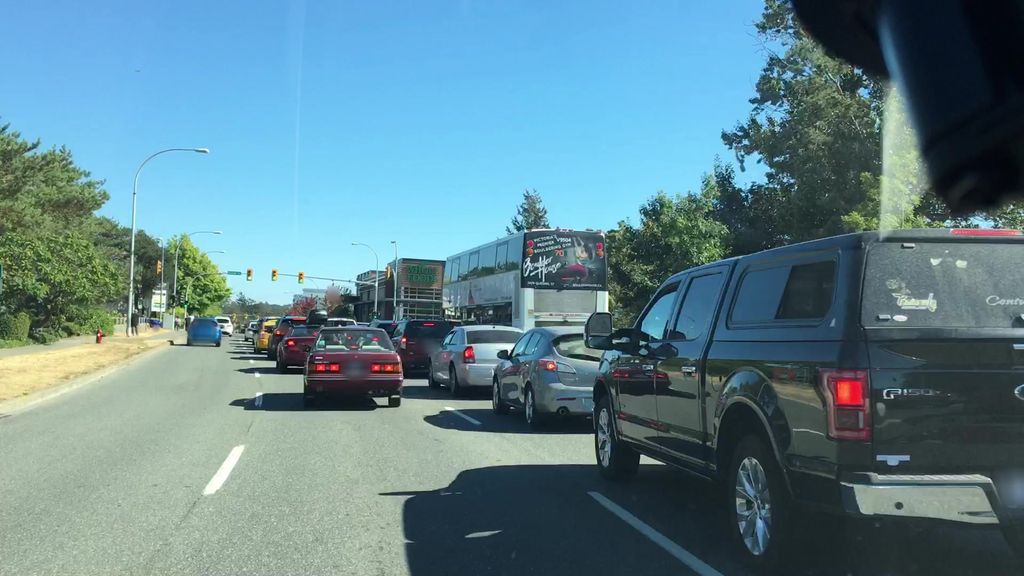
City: victoria